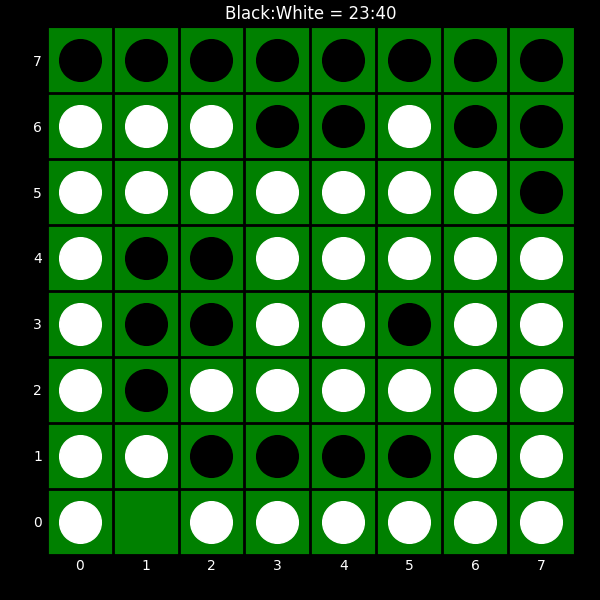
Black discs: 23
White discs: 40